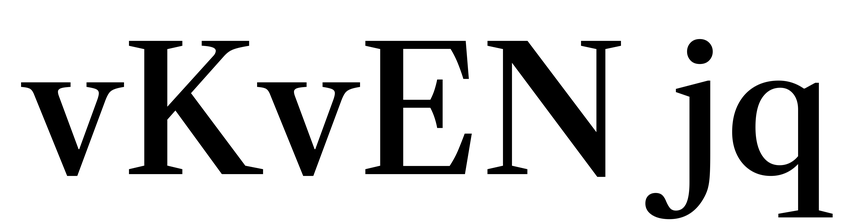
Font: LibreCaslonText_Medium